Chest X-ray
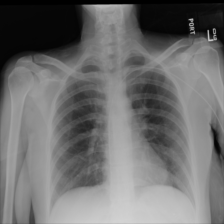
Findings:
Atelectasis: negative
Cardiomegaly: negative
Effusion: negative
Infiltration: negative
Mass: negative
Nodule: negative
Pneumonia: negative
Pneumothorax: negative
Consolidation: negative
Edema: negative
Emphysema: negative
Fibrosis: negative
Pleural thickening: negative
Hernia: negative